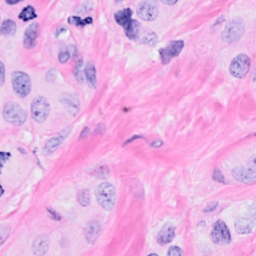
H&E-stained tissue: Breast